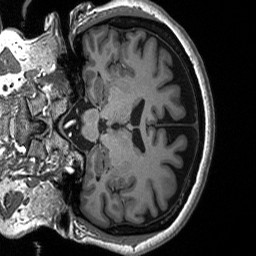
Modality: T1w
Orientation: coronal
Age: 48
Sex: female
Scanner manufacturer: siemens
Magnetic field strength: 3 T
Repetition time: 2.53 s
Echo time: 0.00219 s